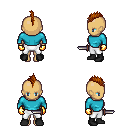
a pixel art fantasy rpg character, female body template, human, tanned skin, teal long-sleeve shirt, white pants, brunette mohawk hairstyle, gold gloves, black shoes, dagger, four views (front, back, left, right), 2x2 character sprite sheet, small pixel art, hard edges, no anti-aliasing